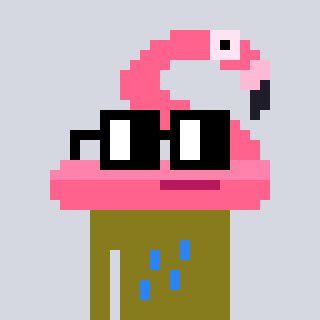
a pixel art character with square black glasses, a flamingo-shaped head and a gunk-colored body on a cool background